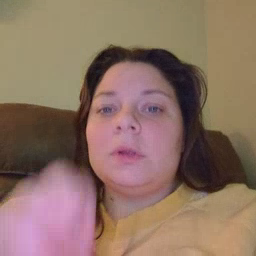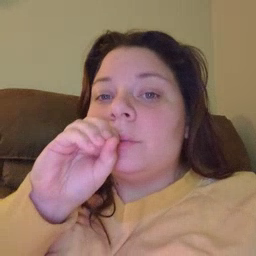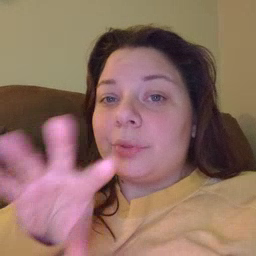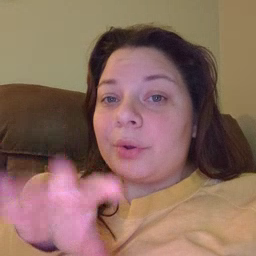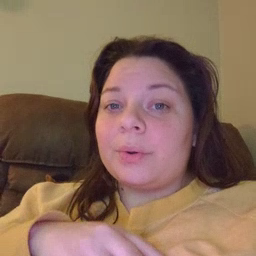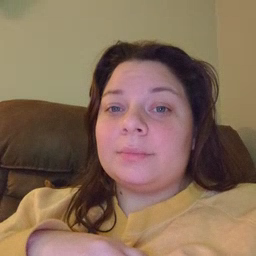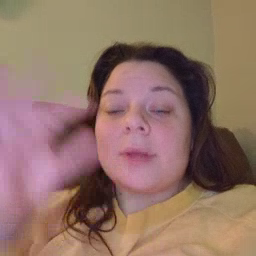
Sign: blow